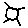
Label: sun